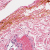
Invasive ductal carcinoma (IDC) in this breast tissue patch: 0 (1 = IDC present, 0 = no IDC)